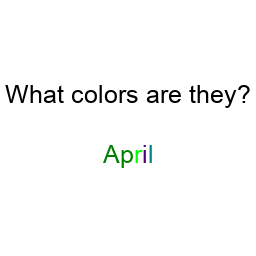
Color: green, green, lime, indigo, teal
Background color: white
Question text color: black